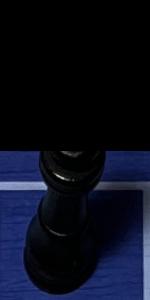
Label: King_Black